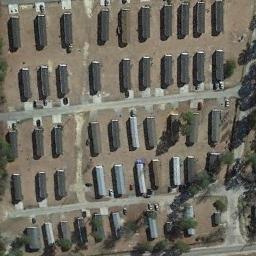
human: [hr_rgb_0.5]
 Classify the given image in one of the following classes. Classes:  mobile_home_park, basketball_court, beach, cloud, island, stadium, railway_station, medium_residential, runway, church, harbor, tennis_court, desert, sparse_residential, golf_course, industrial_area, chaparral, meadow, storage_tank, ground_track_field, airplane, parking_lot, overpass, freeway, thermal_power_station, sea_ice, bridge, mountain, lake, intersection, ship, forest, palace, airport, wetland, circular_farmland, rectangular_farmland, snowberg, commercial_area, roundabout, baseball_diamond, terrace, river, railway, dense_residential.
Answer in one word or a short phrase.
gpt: mobile_home_park